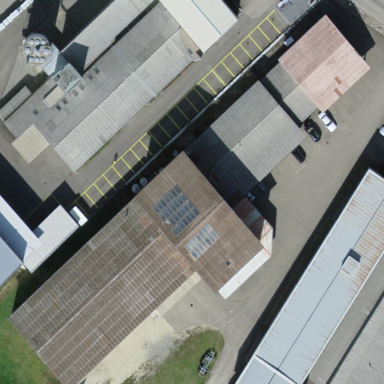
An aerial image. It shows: Commercial building.